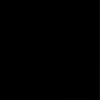
Label: dusty